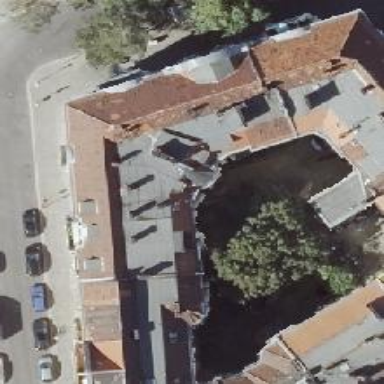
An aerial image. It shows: Residential building with unique double saltbox roof shape.